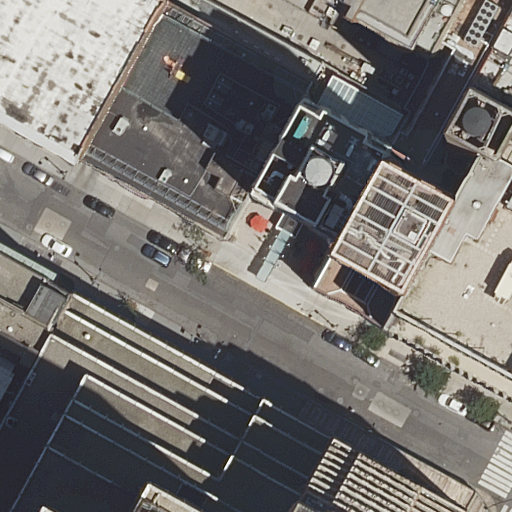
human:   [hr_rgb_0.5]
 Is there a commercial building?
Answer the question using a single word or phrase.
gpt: yes

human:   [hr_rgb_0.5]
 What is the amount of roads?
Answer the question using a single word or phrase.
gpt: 1

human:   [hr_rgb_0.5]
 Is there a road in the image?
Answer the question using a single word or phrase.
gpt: yes

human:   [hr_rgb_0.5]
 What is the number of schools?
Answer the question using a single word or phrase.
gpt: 1

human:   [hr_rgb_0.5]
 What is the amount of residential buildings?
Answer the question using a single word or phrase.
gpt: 10

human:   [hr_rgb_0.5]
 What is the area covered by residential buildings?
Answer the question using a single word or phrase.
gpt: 6817m2

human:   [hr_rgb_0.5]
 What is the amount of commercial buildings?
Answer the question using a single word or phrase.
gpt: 1

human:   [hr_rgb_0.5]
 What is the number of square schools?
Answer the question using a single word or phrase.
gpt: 0

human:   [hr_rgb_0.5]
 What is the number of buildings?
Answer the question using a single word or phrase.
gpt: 11

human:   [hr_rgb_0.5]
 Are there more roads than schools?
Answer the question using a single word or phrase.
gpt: no

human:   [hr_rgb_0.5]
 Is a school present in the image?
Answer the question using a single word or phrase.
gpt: yes

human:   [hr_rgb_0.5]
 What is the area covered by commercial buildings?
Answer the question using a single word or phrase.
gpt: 837m2

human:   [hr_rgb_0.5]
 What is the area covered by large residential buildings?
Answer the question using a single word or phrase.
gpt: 5697m2

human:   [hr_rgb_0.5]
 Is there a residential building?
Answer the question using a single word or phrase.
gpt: yes

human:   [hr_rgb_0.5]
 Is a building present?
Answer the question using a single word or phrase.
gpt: yes

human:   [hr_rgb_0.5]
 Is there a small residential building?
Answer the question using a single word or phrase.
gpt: yes

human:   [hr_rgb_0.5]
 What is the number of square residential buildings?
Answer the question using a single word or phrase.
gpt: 0

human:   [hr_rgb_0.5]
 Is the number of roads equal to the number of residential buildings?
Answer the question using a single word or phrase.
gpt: no

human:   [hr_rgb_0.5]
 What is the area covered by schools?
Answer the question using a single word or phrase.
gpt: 1348m2

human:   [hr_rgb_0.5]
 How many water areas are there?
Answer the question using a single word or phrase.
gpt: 0

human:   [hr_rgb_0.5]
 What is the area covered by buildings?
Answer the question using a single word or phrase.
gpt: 7655m2

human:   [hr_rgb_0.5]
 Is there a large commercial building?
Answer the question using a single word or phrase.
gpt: yes

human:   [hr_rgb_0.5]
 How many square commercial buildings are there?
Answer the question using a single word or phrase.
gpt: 0

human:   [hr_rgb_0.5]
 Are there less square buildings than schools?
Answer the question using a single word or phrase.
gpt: yes

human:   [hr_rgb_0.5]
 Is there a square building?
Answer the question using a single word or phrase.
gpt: no

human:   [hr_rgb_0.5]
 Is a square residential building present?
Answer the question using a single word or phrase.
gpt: no

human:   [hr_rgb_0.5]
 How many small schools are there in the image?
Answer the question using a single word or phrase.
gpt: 0

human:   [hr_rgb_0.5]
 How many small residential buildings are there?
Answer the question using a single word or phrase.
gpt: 4

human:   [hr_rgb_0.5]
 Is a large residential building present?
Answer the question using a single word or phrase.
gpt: yes

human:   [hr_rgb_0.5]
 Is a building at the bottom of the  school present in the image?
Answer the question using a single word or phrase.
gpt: yes

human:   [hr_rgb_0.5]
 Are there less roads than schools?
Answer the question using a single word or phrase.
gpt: no

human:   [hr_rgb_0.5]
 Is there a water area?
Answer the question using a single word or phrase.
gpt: no

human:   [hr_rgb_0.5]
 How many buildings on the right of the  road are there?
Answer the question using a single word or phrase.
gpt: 6

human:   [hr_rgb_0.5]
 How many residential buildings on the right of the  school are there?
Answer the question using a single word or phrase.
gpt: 6

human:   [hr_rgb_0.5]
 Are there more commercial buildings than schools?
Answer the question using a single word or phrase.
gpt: no

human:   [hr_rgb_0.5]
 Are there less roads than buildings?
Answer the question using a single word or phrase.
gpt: yes

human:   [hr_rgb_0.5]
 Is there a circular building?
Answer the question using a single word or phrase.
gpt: no

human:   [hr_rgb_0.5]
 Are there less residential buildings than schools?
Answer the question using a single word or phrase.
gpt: no

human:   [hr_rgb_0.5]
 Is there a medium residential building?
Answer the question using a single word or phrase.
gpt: yes

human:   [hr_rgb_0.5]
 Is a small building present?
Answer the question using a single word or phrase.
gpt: yes

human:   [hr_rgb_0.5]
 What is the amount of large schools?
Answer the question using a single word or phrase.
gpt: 1

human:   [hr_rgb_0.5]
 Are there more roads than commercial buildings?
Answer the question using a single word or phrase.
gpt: no

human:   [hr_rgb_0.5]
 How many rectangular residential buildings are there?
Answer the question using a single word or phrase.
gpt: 6

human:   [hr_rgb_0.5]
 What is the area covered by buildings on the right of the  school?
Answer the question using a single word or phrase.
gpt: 2039m2

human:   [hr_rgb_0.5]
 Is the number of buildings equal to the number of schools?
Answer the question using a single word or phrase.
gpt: no

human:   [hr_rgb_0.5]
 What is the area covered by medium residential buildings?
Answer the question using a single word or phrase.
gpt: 917m2

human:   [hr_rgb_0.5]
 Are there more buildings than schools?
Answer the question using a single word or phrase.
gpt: yes

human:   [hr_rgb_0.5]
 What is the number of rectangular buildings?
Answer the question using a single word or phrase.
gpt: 6

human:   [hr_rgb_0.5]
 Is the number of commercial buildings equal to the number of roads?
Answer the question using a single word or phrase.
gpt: yes

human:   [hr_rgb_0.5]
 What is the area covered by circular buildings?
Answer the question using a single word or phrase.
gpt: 0m2

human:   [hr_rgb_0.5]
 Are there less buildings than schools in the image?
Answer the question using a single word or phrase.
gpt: no

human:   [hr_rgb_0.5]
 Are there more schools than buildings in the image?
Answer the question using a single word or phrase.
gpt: no

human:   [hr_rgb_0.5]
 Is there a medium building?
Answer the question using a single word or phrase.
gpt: yes

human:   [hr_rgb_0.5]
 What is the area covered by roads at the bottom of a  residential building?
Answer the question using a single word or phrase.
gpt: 0m2

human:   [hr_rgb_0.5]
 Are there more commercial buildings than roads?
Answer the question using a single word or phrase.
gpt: no

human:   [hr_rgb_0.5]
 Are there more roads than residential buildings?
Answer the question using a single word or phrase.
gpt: no

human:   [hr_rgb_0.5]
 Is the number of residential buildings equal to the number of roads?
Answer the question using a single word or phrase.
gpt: no

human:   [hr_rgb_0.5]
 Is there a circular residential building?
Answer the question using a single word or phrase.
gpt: no

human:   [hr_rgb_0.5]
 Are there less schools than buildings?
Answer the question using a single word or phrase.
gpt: yes

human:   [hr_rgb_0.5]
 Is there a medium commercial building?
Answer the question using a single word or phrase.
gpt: no

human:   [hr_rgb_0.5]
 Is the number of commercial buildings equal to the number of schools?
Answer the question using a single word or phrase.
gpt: yes

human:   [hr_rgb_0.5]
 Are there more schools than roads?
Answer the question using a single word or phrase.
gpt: no

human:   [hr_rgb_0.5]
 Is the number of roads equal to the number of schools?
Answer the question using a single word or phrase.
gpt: yes

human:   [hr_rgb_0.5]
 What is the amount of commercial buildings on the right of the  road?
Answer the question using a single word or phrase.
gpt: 1